Question: I have a problem with a checkedit in DevExpress XtraGrid control.
I've created unbound column in code (not via wizard), and that checkbox can not be checked by mouse.
Here is my code:
'''
Private Sub DataViewFrm_Load(ByVal sender As Object, ByVal e As System.EventArgs) Handles Me.Load
Dim data As New DataTable
data=getDataTable("select....")
gridViewer.DataSource = data
Dim Tick As New RepositoryItemCheckEdit()
gridViewer.Refresh()
Dim unbColumn As GridColumn = gridvwViewer.Columns.AddField("Coba")
unbColumn.VisibleIndex = gridvwViewer.Columns.Count
unbColumn.UnboundType = DevExpress.Data.UnboundColumnType.Boolean
unbColumn.OptionsColumn.AllowEdit = True
unbColumn.OptionsColumn.ReadOnly = False
gridvwViewer.Columns(8).ColumnEdit = Tick
End Sub
'''
Here is the result:
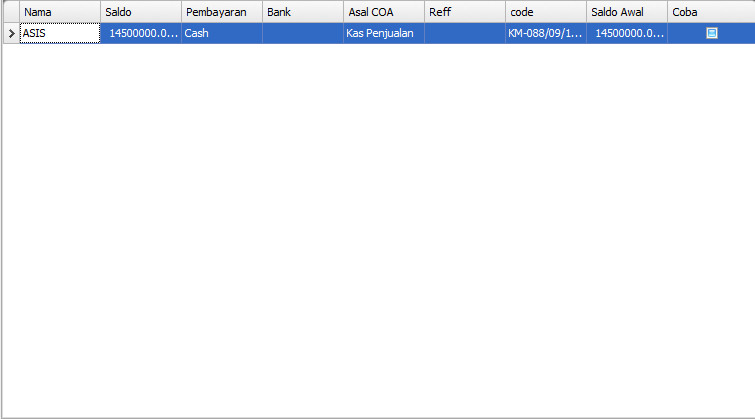
Answer: You should provide data for unbound columns by handling the <URL> event.
Here is the demonstration of the 'ColumnView.CustomUnboundColumnData' event usage for read/write scenario (C#):
'''
//...
var unbColumn = gridView1.Columns.AddField("Coba");
unbColumn.VisibleIndex = gridView1.Columns.Count;
unbColumn.UnboundType = DevExpress.Data.UnboundColumnType.Boolean;
CobaValues = new Dictionary<int, bool>();
gridView1.CustomUnboundColumnData += gridView1_CustomUnboundColumnData;
//...
IDictionary<int, bool> CobaValues;
void gridView1_CustomUnboundColumnData(object sender, CustomColumnDataEventArgs e) {
if(e.Column.FieldName == "Coba") {
if(e.IsGetData) {
bool value;
if(CobaValues.TryGetValue(e.ListSourceRowIndex, out value))
e.Value = value;
}
if(e.IsSetData) {
CobaValues[e.ListSourceRowIndex] = (bool)e.Value;
}
}
}
'''